Question: I want to use XAML to style a WPF button to look like the "Mixer" and "Change date and time settings..." text of these Windows 7 Notification area flyouts.
Does a property of <URL> define that color? Which?
'''
<Setter Property="Foreground"
Value="{DynamicResource {x:Static SystemColors.????}}" />
'''

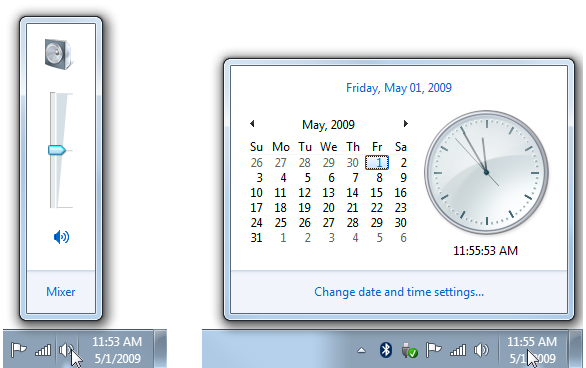
Answer: The best method I've found is experimentation and guessing.
I created a little utility to visualize these colors.
## Interface

## XAML
'''
<Window x:Class="SystemColors1.MainWindow"
xmlns="http://schemas.microsoft.com/winfx/2006/xaml/presentation"
xmlns:x="http://schemas.microsoft.com/winfx/2006/xaml"
Title="System.Windows.SystemColors" Height="350" Width="525">
<Window.Resources>
<DataTemplate x:Key="CellColor">
<DockPanel>
<TextBlock>
<TextBlock.Background>
<SolidColorBrush Color="{Binding Path=Color}" />
</TextBlock.Background>
<TextBlock.Text>
&#160;&#160;&#160;&#160;&#160;
&#160;&#160;&#160;&#160;&#160;
&#160;&#160;&#160;&#160;&#160;
</TextBlock.Text>
</TextBlock>
</DockPanel>
</DataTemplate>
</Window.Resources>
<Grid>
<ListView Grid.Row="1"
Name="SystemColorsList"
ItemsSource="{Binding}">
<ListView.View>
<GridView AllowsColumnReorder="True">
<GridViewColumn CellTemplate="{StaticResource CellColor}"
Header="Color"
Width="Auto"/>
<GridViewColumn DisplayMemberBinding="{Binding Path=Name}"
Header="Name"
Width="Auto"/>
</GridView>
</ListView.View>
</ListView>
</Grid>
</Window>
'''
## C#
'''
using System.Collections.Generic;
using System.Windows;
using System.Windows.Media;
using System.Reflection;
namespace SystemColors1
{
public partial class MainWindow : Window
{
public MainWindow()
{
InitializeComponent();
List<ColorAndName> l = new List<ColorAndName>();
foreach (PropertyInfo i in typeof(System.Windows.SystemColors).GetProperties())
{
if (i.PropertyType == typeof(Color))
{
ColorAndName cn = new ColorAndName();
cn.Color = (Color)i.GetValue(new Color(), BindingFlags.GetProperty, null, null, null);
cn.Name = i.Name;
l.Add(cn);
}
}
SystemColorsList.DataContext = l;
}
}
class ColorAndName
{
public Color Color { get; set; }
public string Name { get; set; }
}
}
'''